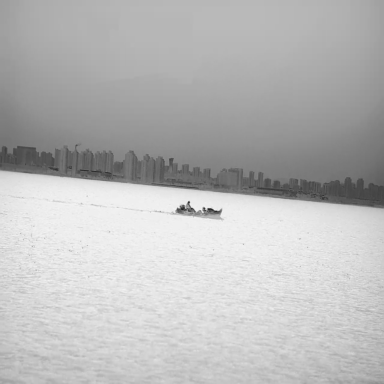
There is a bulk_carrier in the infrared image.